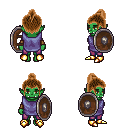
a pixel art fantasy rpg character, female body template, orc, green skin, chain tabard jacket, magenta pants, brown short topknot hairstyle, leather bracers, gold boots, shield, four views (front, back, left, right), 2x2 character sprite sheet, small pixel art, hard edges, no anti-aliasing